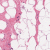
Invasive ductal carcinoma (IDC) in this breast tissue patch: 0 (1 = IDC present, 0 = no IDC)